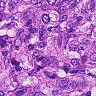
Metastatic tissue present: yes